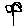
Label: flower